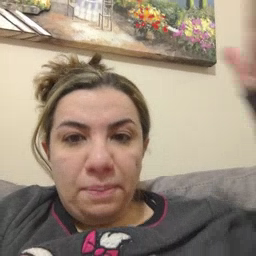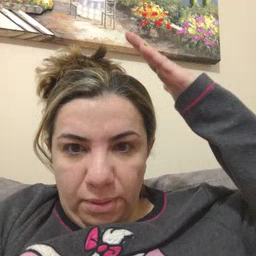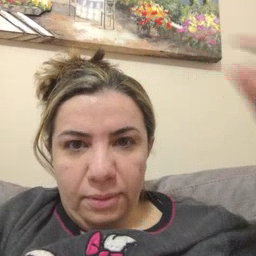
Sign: hat